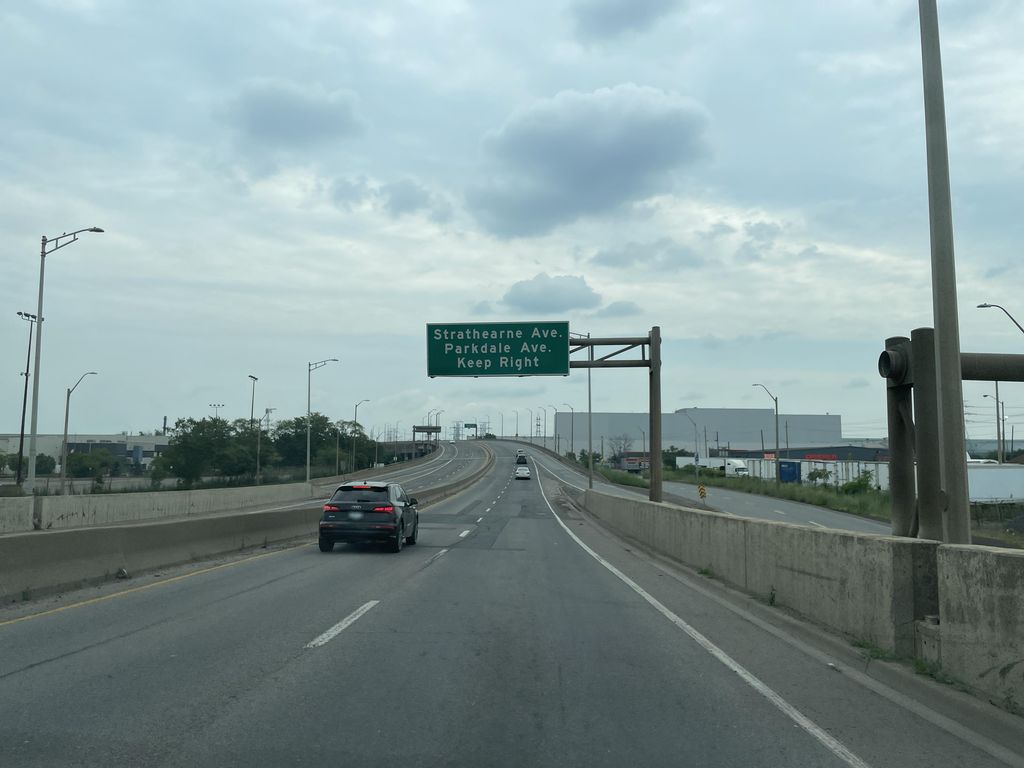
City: hamilton